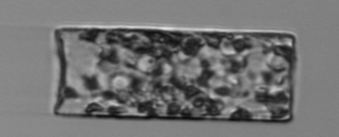
Label: Guinardia_flaccida